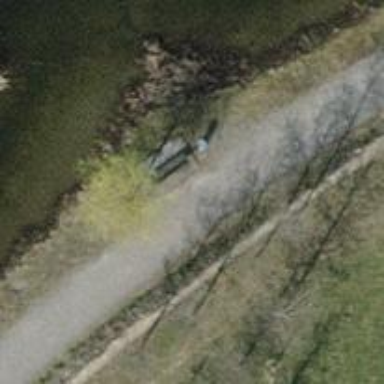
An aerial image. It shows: Bench for seating.